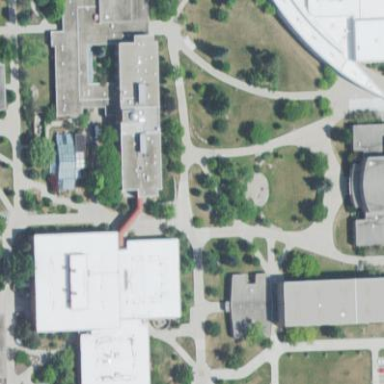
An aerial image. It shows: University building.